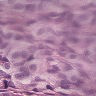
Metastatic tissue present: yes